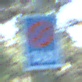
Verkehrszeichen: Taxenstand
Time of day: MorningAfternoon
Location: Outdoor (Nature)
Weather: Clear
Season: NotSpecified
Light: Natural